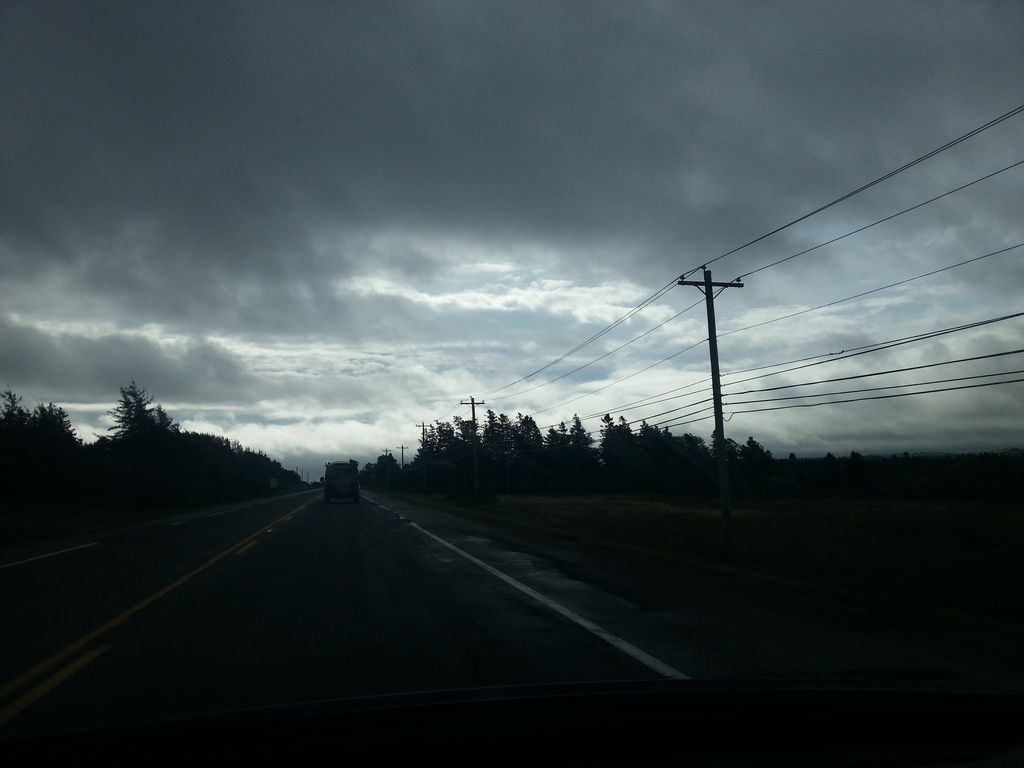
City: charlottetown